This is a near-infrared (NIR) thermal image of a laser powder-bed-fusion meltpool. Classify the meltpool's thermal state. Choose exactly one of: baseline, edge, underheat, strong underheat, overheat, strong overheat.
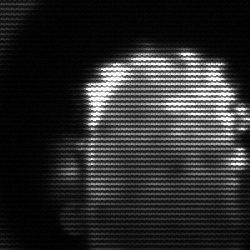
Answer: baseline